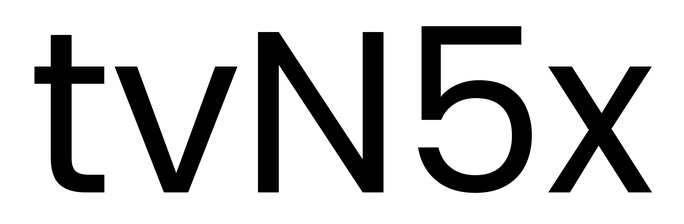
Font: Poppins-Regular